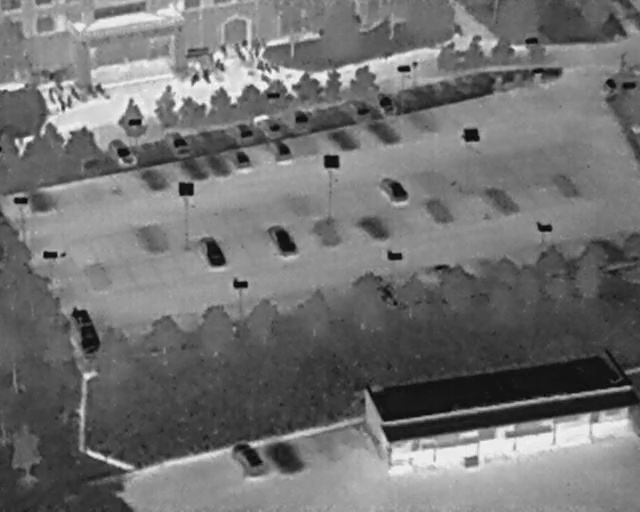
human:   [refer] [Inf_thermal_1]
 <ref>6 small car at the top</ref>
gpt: <box>[[41, 27, 45, 31, 156], [36, 24, 40, 27, 156], [39, 22, 44, 26, 141], [45, 21, 48, 24, 165], [54, 18, 58, 22, 147], [57, 18, 62, 21, 154]]</box>

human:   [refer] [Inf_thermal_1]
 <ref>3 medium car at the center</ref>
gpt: <box>[[30, 46, 35, 51, 163], [41, 44, 46, 49, 155], [58, 35, 64, 39, 142]]</box>

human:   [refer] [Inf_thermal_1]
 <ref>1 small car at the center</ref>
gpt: <box>[[35, 29, 39, 32, 167]]</box>

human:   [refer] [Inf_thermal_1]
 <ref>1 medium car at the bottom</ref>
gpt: <box>[[35, 87, 41, 91, 148]]</box>

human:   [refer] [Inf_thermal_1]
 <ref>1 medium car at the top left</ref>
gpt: <box>[[16, 27, 21, 31, 156]]</box>

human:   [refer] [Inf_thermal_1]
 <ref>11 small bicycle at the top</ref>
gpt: <box>[[29, 14, 31, 16, 24], [31, 13, 33, 15, 157], [33, 12, 35, 14, 144], [33, 8, 35, 10, 156], [35, 9, 39, 11, 153], [38, 8, 41, 10, 2], [37, 7, 39, 9, 2], [39, 12, 41, 13, 155], [40, 14, 42, 16, 29], [42, 12, 44, 13, 160], [40, 12, 42, 14, 156]]</box>

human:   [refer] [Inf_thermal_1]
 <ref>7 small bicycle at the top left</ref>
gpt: <box>[[6, 17, 9, 19, 162], [8, 19, 10, 21, 167], [8, 15, 10, 17, 154], [9, 18, 12, 20, 2], [10, 17, 12, 19, 144], [14, 16, 17, 18, 151], [12, 16, 15, 18, 151]]</box>